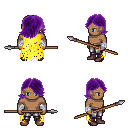
a pixel art fantasy rpg character, male body template, human, dark skin, yellow tattered cape, metal pants, purple swoop hairstyle, white cloth bandages, maroon shoes, spear, four views (front, back, left, right), 2x2 character sprite sheet, small pixel art, hard edges, no anti-aliasing